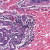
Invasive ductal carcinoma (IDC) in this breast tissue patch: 0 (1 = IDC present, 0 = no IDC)